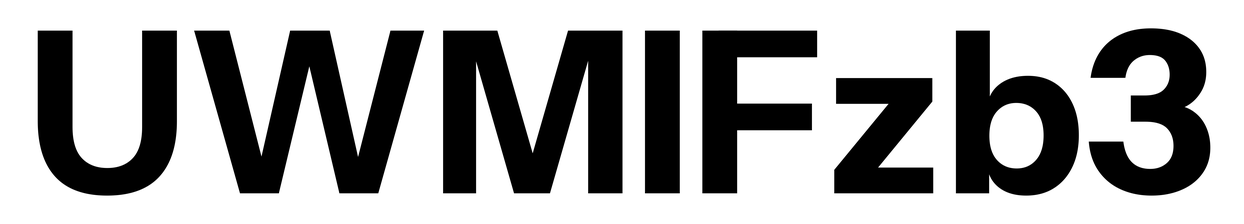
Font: InstrumentSans_Bold